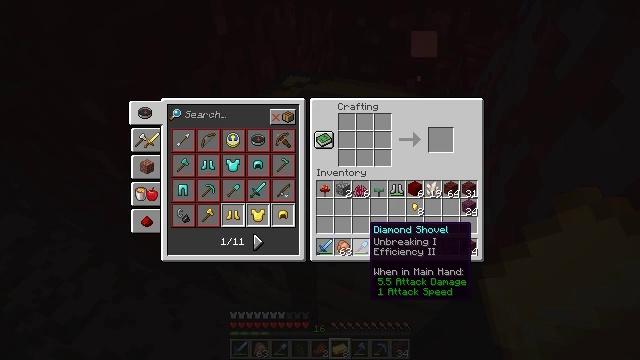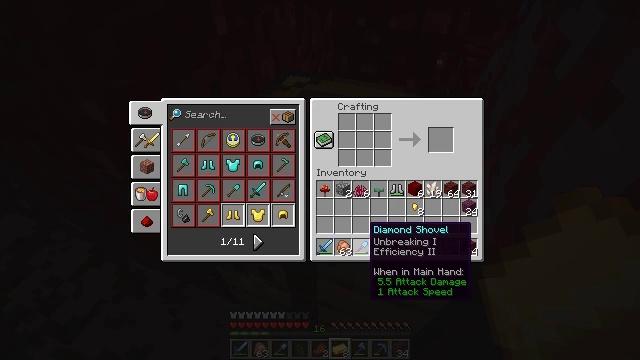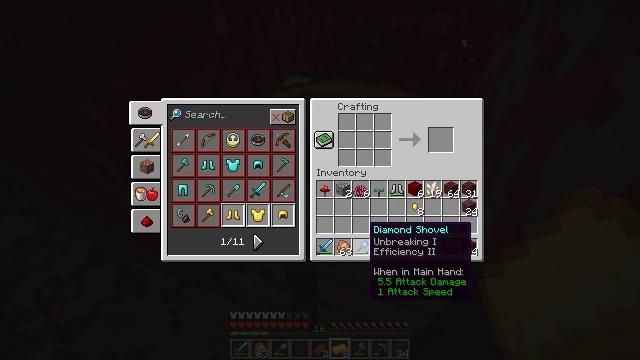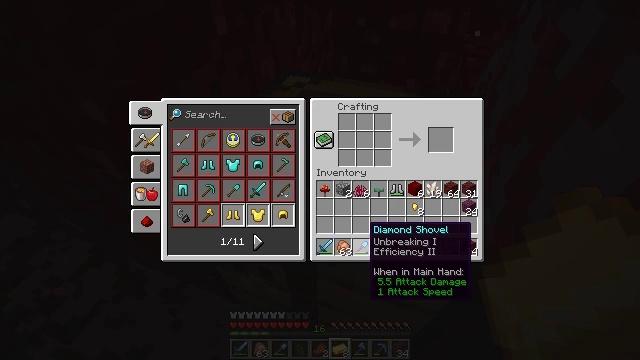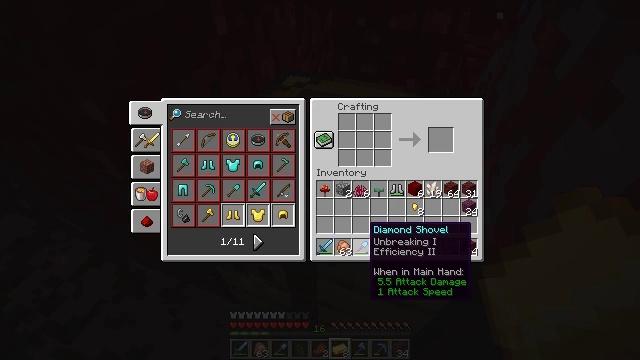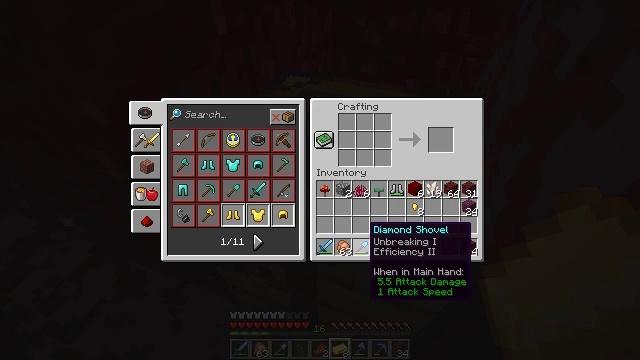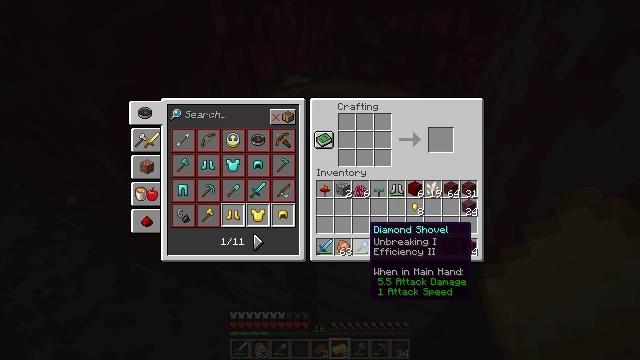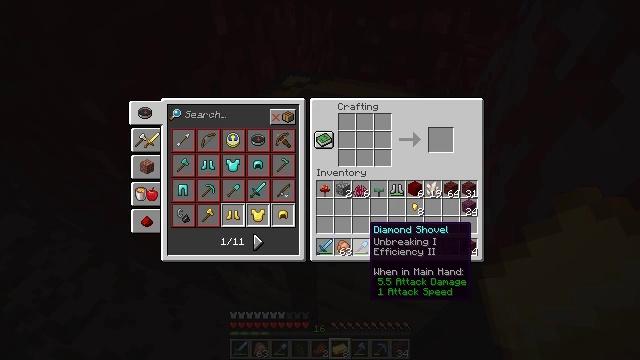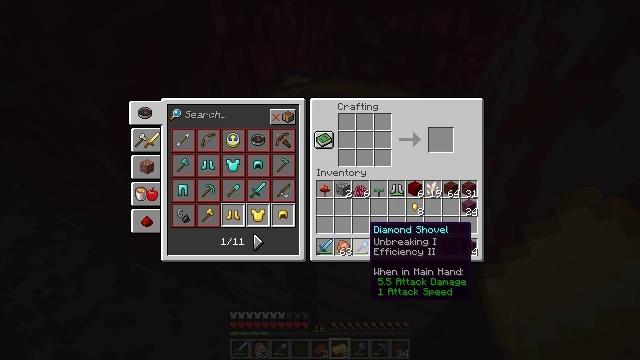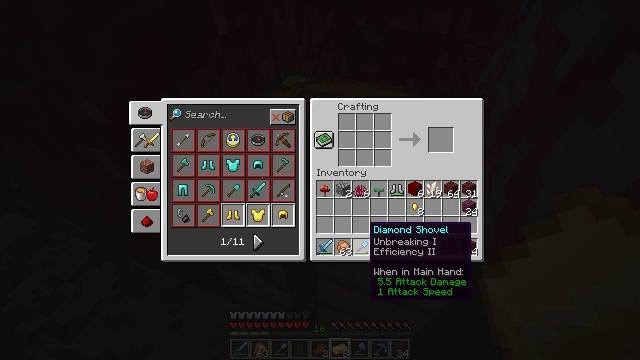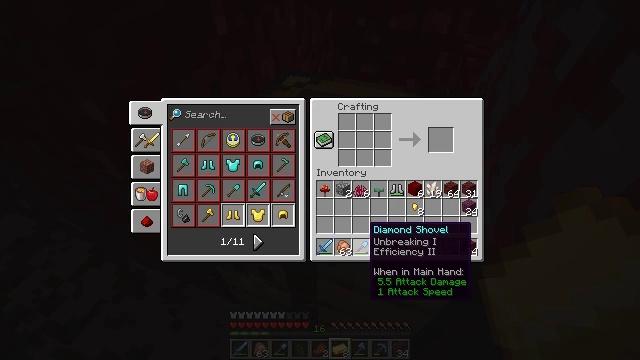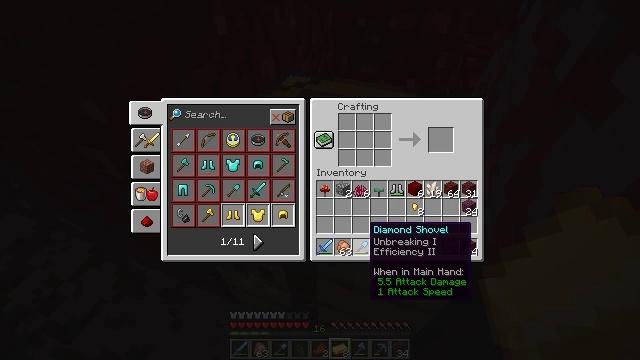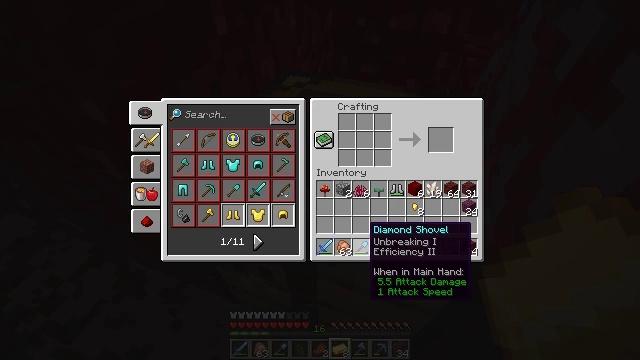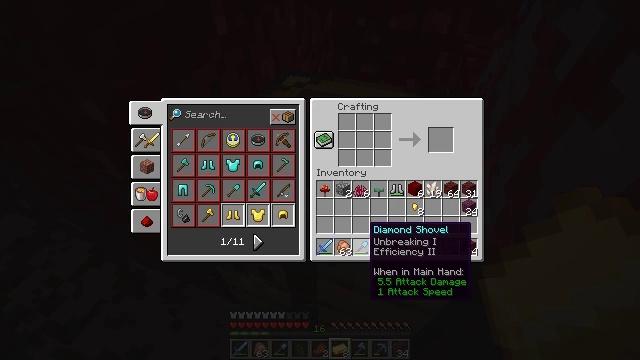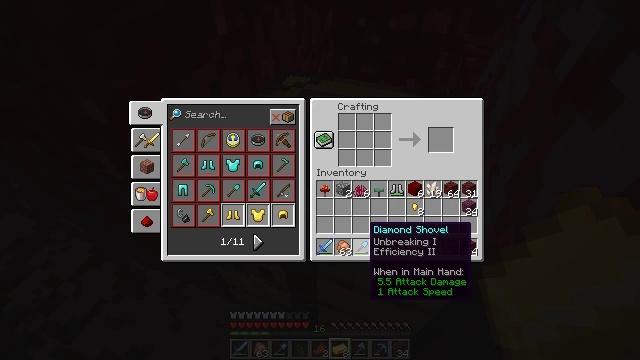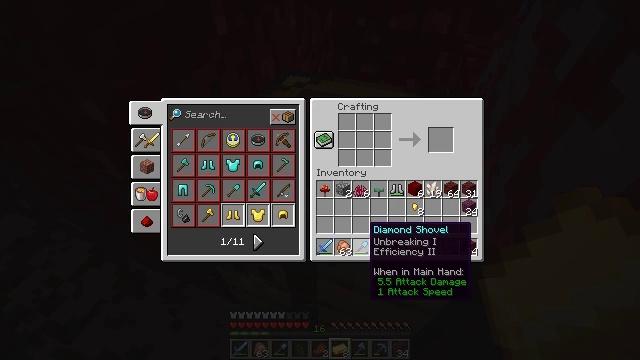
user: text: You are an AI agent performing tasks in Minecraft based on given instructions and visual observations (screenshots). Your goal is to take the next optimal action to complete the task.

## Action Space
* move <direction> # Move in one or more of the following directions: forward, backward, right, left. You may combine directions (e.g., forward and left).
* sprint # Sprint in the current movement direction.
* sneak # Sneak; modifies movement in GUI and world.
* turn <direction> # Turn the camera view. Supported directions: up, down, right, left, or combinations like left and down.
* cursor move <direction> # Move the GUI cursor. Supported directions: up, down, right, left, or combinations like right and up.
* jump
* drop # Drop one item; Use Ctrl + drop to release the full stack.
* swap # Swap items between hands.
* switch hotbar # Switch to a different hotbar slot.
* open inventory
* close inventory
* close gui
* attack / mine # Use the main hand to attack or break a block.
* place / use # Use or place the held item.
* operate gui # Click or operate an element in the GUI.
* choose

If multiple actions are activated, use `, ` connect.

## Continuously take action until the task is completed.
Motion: motion action
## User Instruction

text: Gather the nether wart block from a crimson forest.
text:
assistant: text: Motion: no_op
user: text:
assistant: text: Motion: no_op
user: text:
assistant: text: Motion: no_op
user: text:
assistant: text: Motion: no_op
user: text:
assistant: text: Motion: no_op
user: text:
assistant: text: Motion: no_op
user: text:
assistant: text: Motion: no_op
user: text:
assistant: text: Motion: no_op
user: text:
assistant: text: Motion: no_op
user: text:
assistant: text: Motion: no_op
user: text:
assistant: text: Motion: no_op
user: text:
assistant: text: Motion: no_op
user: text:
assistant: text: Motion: no_op
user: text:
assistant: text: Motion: no_op
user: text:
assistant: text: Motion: no_op
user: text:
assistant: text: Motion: no_op
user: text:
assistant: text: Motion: no_op
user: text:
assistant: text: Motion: no_op
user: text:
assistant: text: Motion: no_op
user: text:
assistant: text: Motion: no_op
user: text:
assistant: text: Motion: no_op
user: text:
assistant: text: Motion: no_op
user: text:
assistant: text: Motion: no_op
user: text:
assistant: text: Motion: no_op
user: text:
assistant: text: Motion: no_op
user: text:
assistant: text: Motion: no_op
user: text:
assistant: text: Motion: no_op
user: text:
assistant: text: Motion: no_op
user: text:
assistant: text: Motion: no_op
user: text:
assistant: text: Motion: no_op